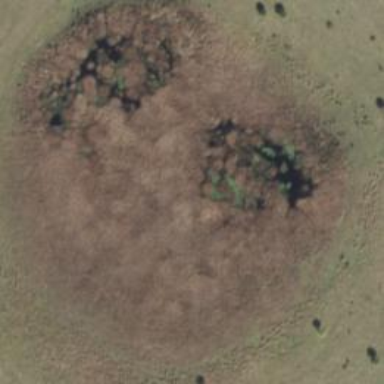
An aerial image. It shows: Marshy wetland area.